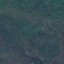
Land use / land cover class: Forest